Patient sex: M
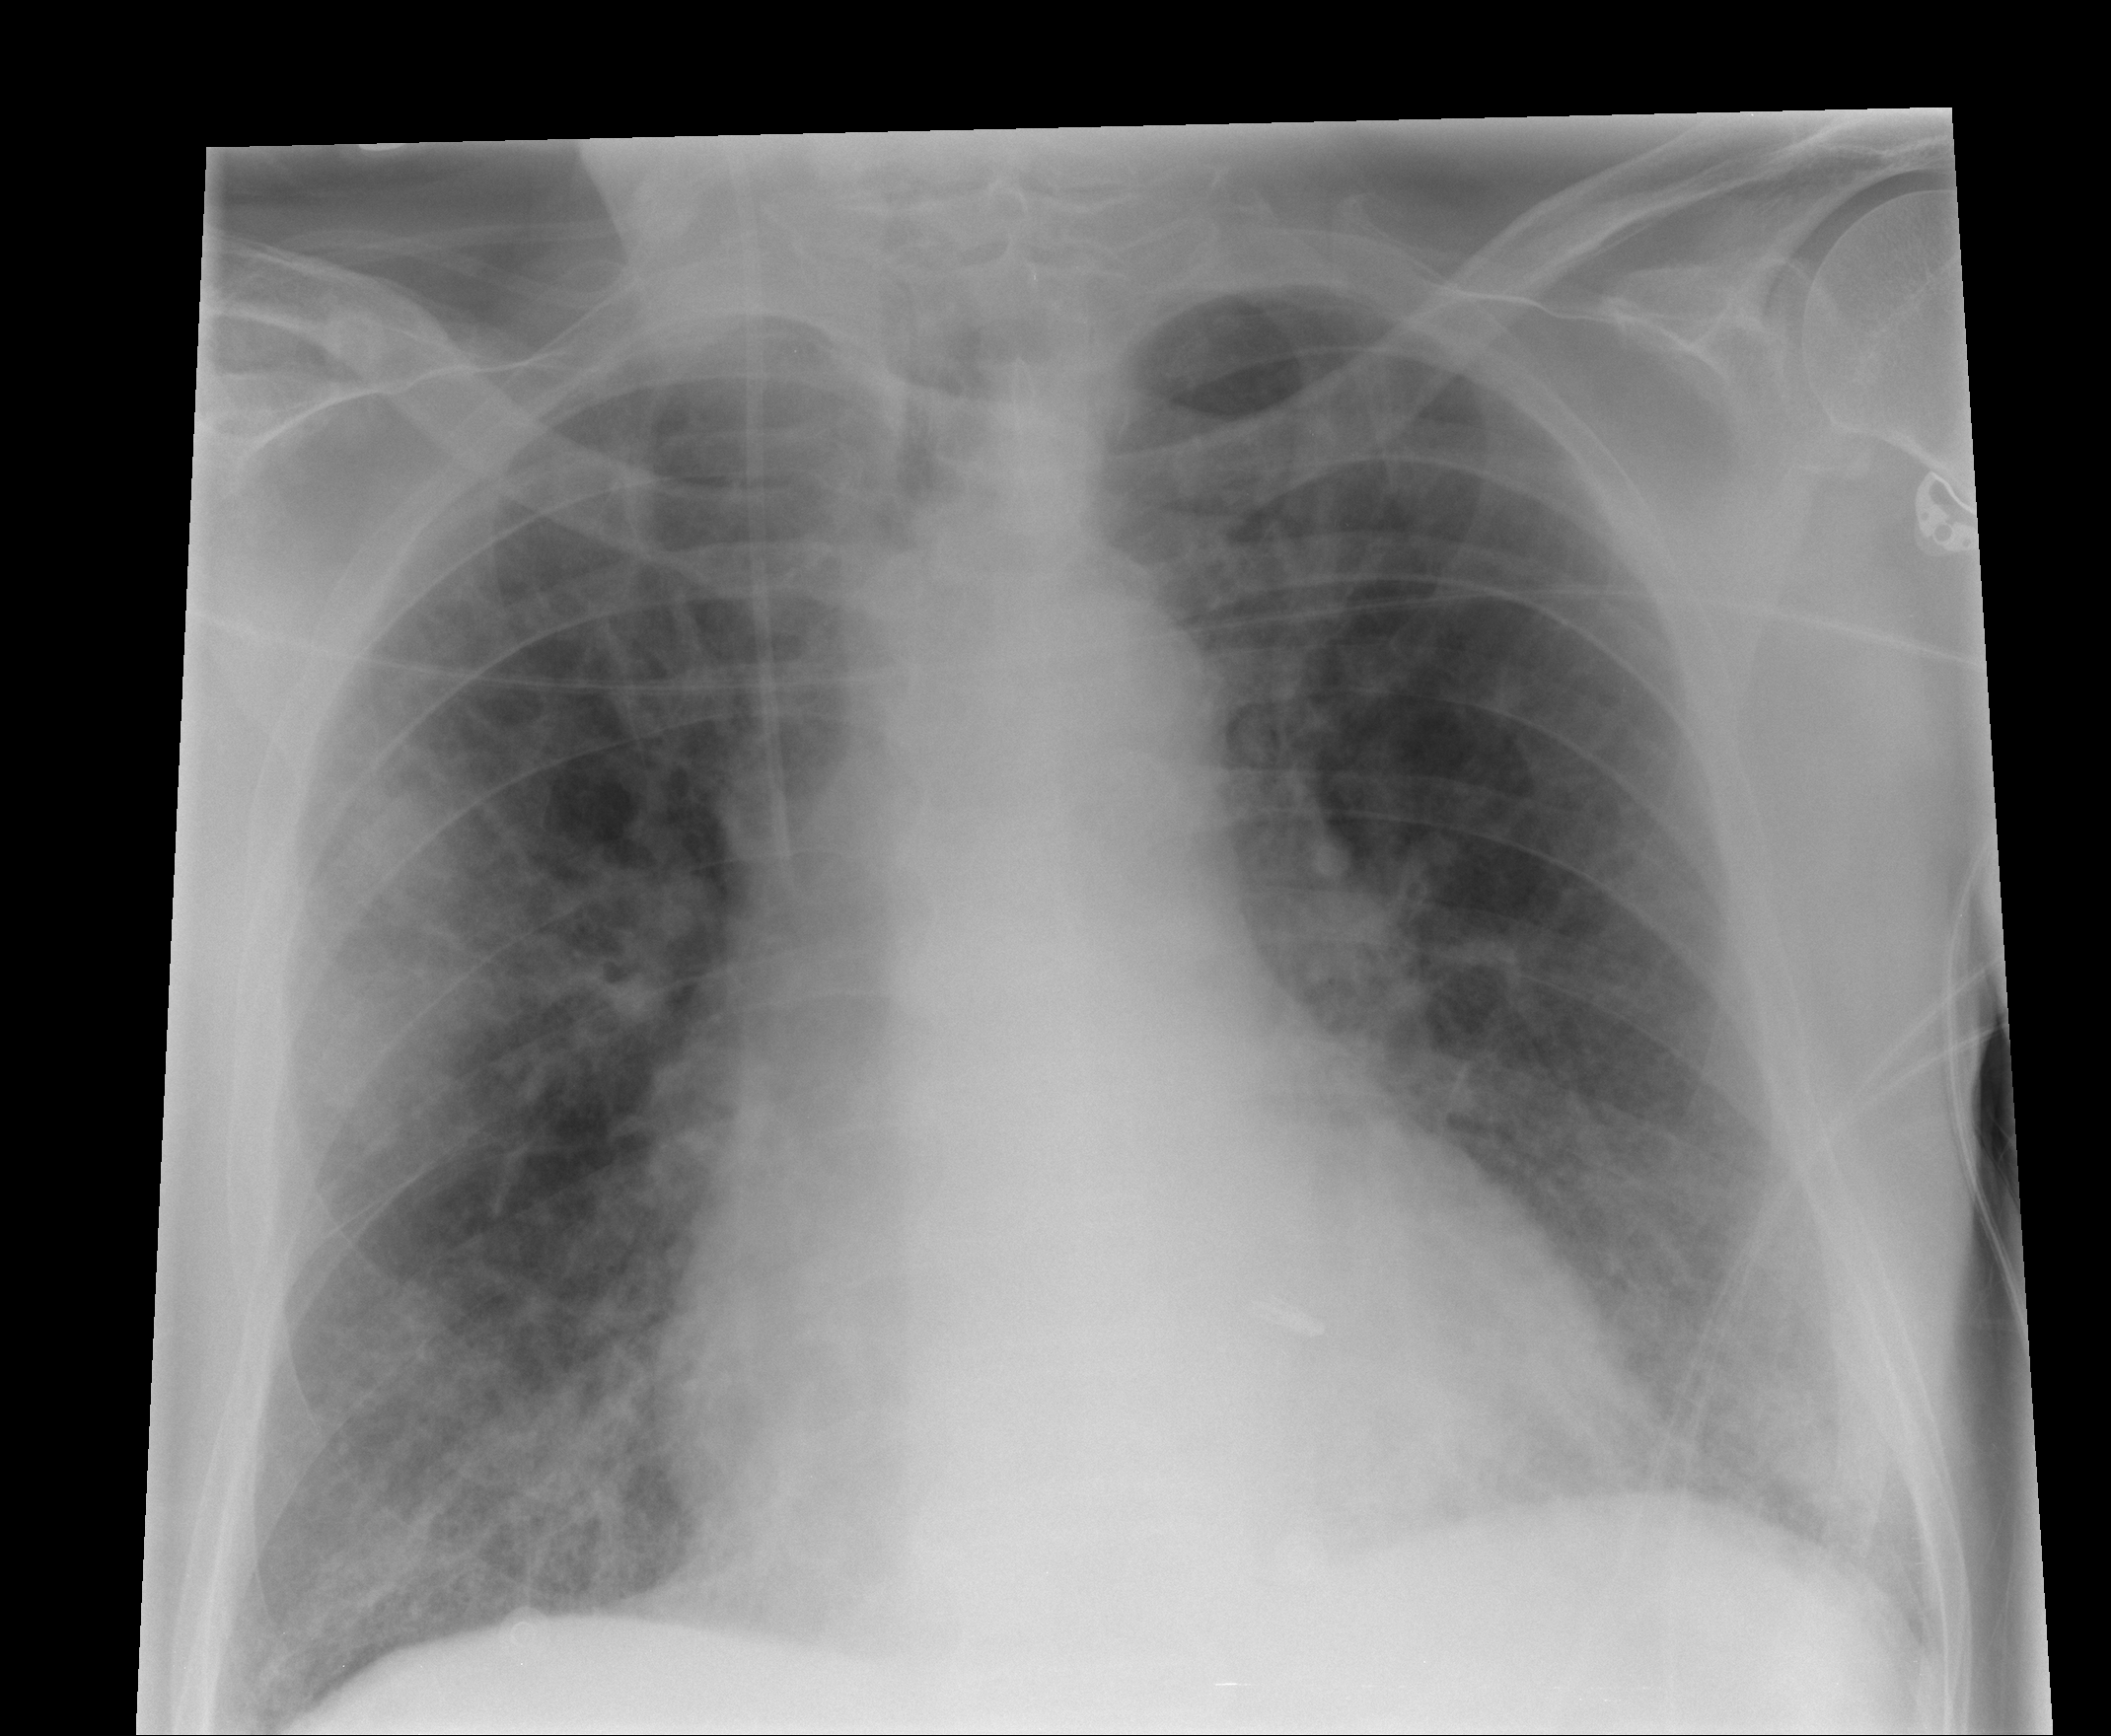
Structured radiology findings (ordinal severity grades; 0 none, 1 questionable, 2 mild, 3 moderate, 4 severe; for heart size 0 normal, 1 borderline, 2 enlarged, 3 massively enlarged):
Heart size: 2
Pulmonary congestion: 2
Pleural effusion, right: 0
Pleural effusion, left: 0
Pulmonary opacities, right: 2
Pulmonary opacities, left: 2
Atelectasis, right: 0
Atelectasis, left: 2